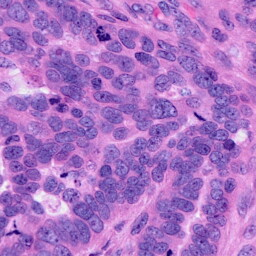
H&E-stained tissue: Ovarian